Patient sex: M
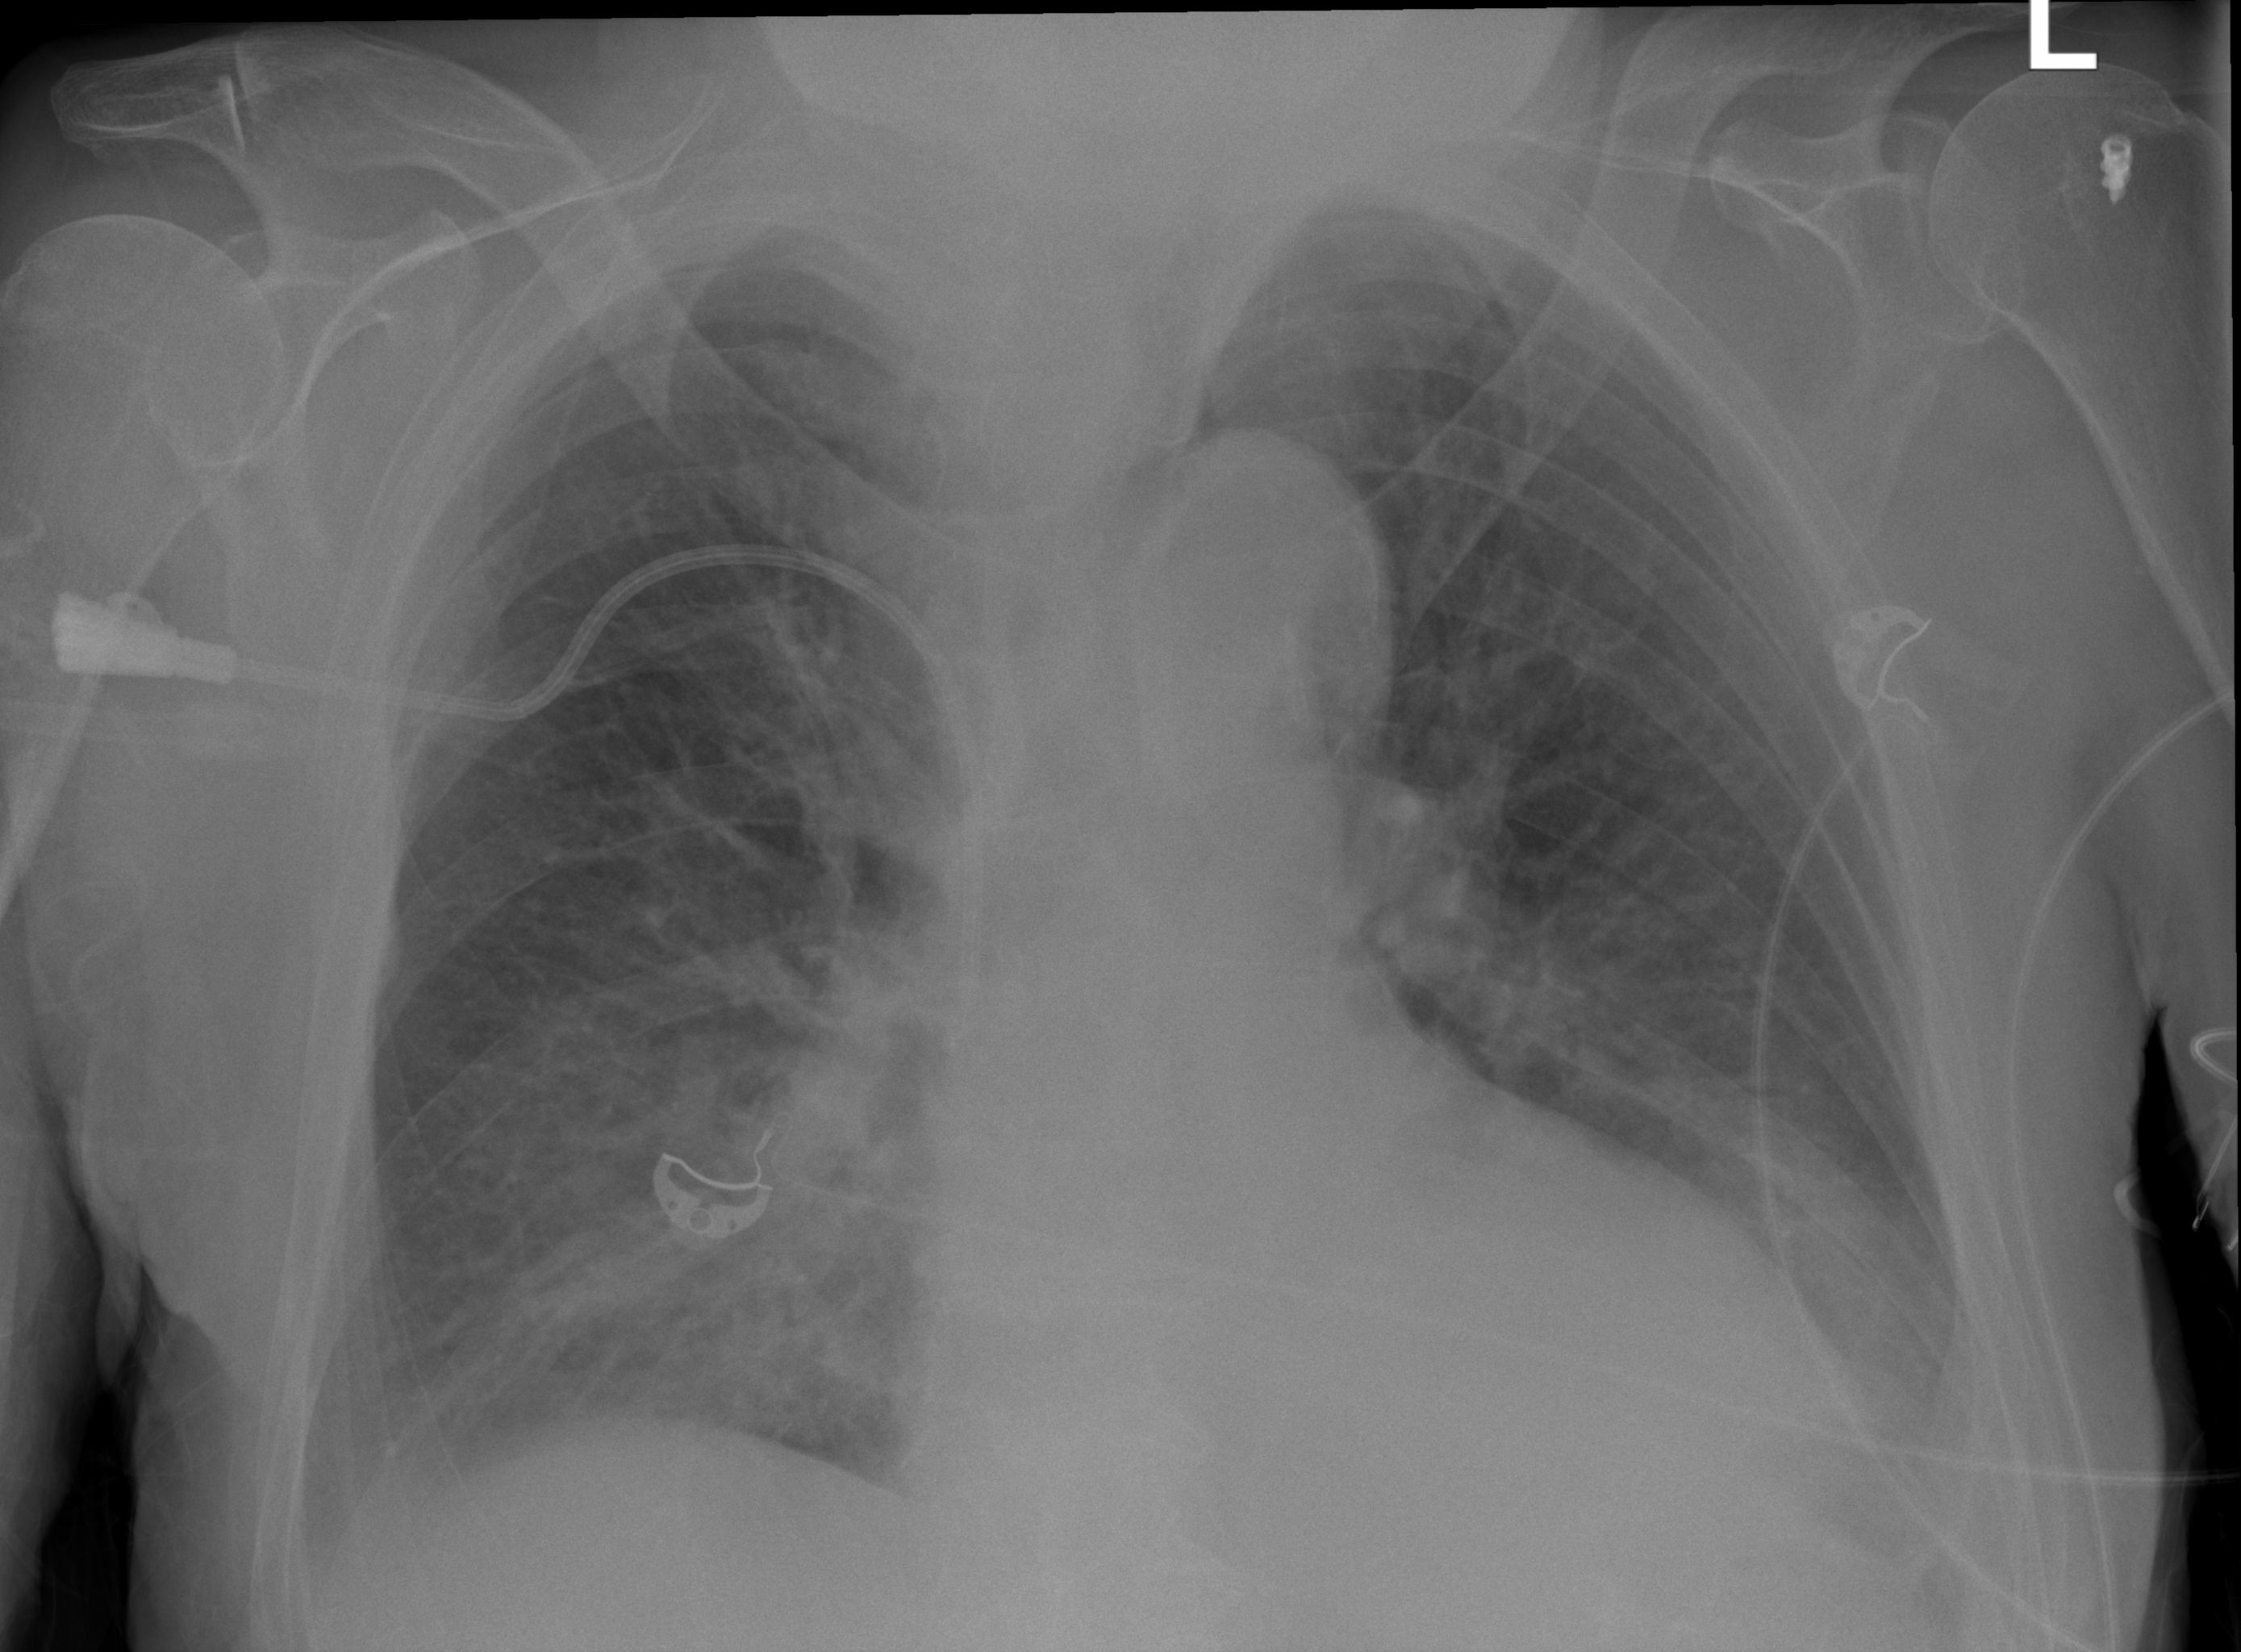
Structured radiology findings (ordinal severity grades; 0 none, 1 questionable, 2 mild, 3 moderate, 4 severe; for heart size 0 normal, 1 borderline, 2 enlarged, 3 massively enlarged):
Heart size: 0
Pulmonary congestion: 2
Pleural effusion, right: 2
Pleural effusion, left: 2
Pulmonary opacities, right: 2
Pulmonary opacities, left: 2
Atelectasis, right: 2
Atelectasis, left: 2